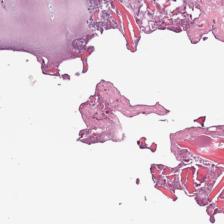
Label: Non-Tumor